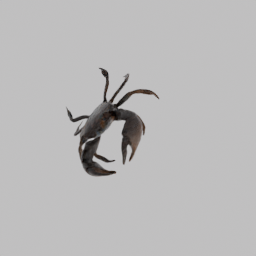
Label: animals